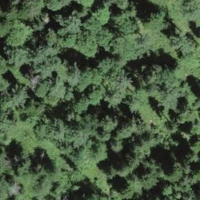
EUNIS habitat code: 43
Species observed at this site:
Lycopus europaeus